Interaction volume radius: 5 \u00c5
Interaction volume height: 20 \u00c5
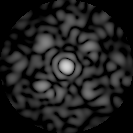
Disorder parameter: 0.682